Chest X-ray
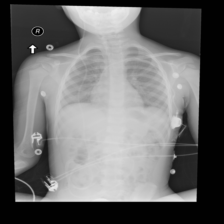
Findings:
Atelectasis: negative
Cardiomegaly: negative
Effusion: negative
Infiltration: negative
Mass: negative
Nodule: negative
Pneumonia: negative
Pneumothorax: negative
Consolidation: negative
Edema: negative
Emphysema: negative
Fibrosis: negative
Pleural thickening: negative
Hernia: negative